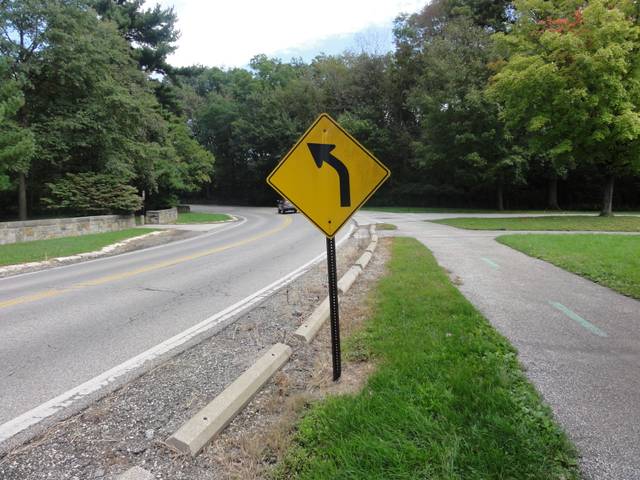
Region: United States
Coordinates: 41.363, -81.856